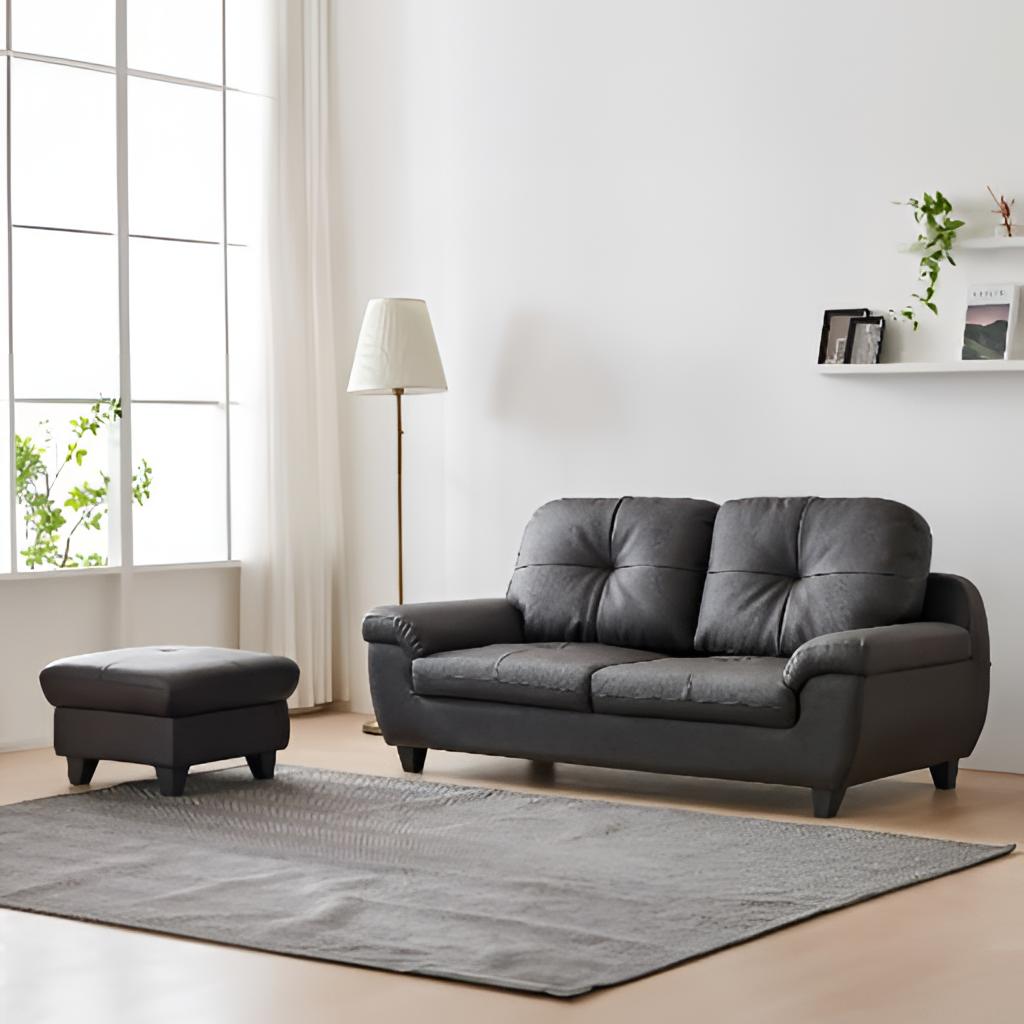
living room, leather sofa, paint wallpaper, with solid pattern, beige wood flooring, with plank pattern, modern